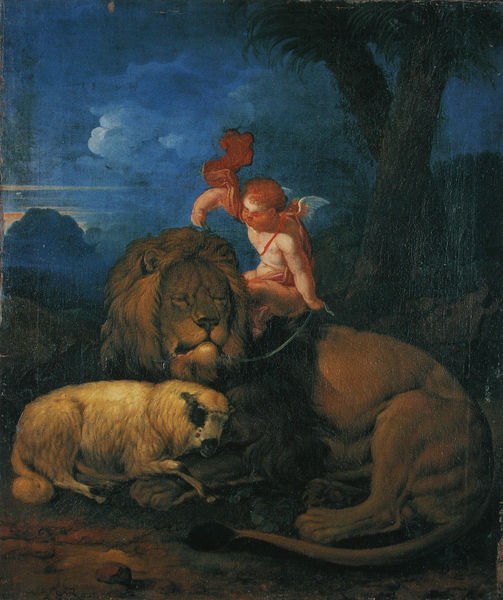
Titel: Amor, einen Löwen zähmend
Künstler: Johann Melchior Roos
Standort: Mainz
Institution: Landesmuseum
Schlagwörter: baum, berg, blau, blätter, dunkel, felsen, flügel, fuß, gemälde, gewitter, himmel, körper, mann, meer, nackt, schatten, schlaf, umhang, wasser, weiß, wolken, baumstämme, bäume, gelb, grün, landschaft, sand, see, äste, braun, haar, licht, nacht, nase, ohr, ausblick, blick, gras, rot, schal, schleier, tier, tiere, tuch, weg, wiese, wolke, bibel, falten, geschichte, mensch, stein, steine, ast, baumstamm, dämmerung, erde, gräser, hügel, natur, stamm, busch, pfad, sonne, boden, auge, haare, mantel, kind, paar, blatt, pflanze, ohren, rosa, wald, engel, putte, putto, beine, fell, mähne, reiten, schwanz, zügel, bein, füße, ruhe, liegen, ruhen, schlafen, schlafend, leine, berge, fels, idylle, pause, falte, farn, palme, pfoten, junge, muskulös, paradies, lamm, schaf, knabe, religion, strahlen, linie, seil, traum, strich, allegorie, wolcken, frieden, pfote, schnauze, brav, maul, mythos, palmen, löwe, amor, träumen, putti, rute, ziege, tatzen, weise, cupido, armor, fromm, klaue, friedlich, friede, wildtiere, widder, wildtier, kuscheln, pranke, pranken, genius, gemlde, zähmung, ungleich, mensc, zähmen, bändigung, zahm, flügle, bändigen, pausen, pratze, tierfriede, mühne